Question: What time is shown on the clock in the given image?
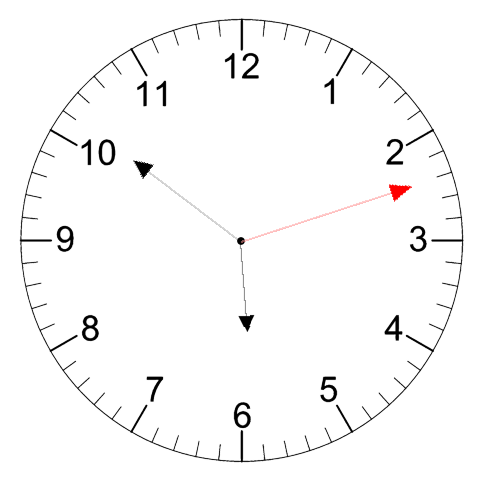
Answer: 05:51:12